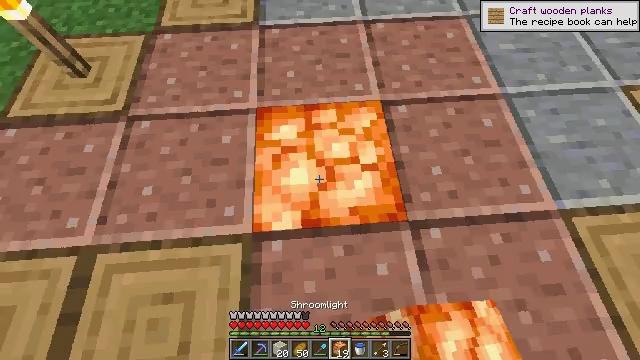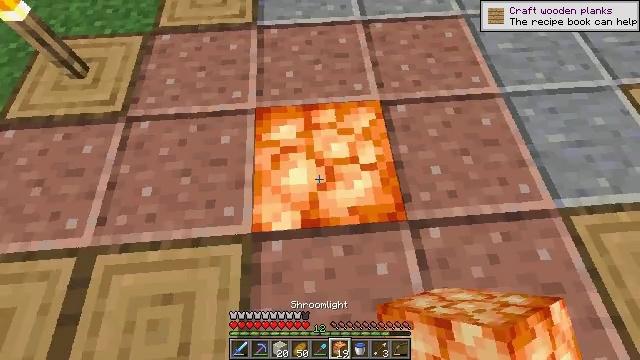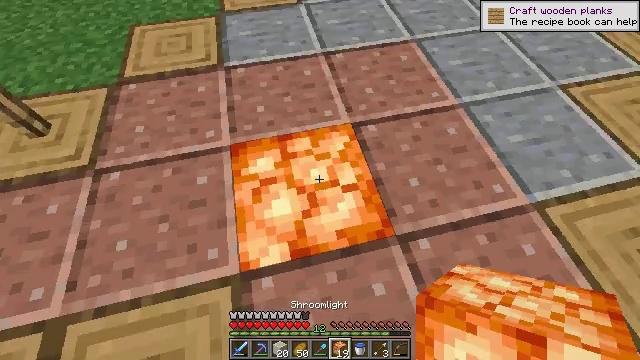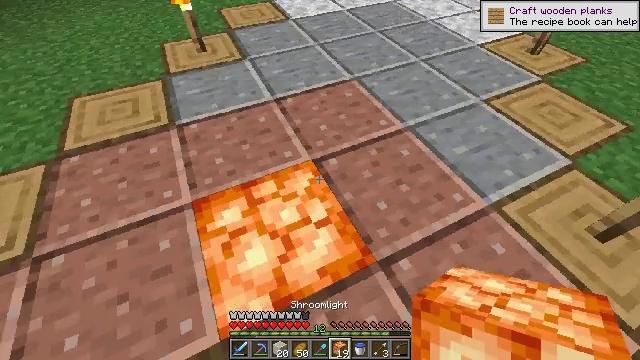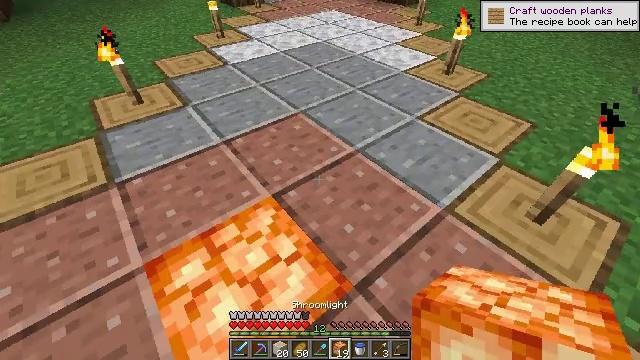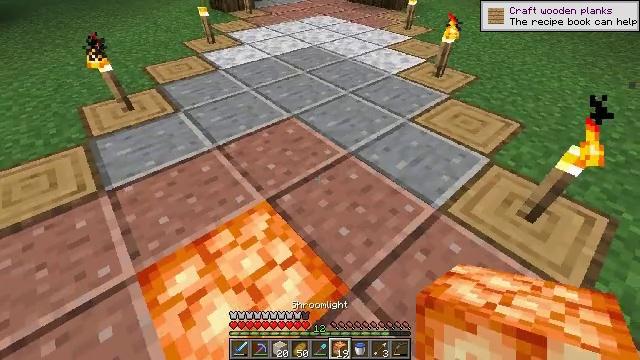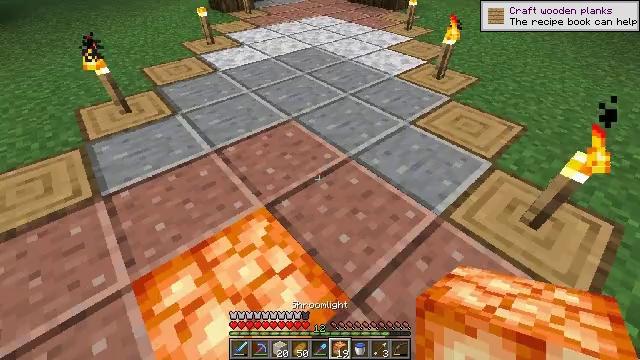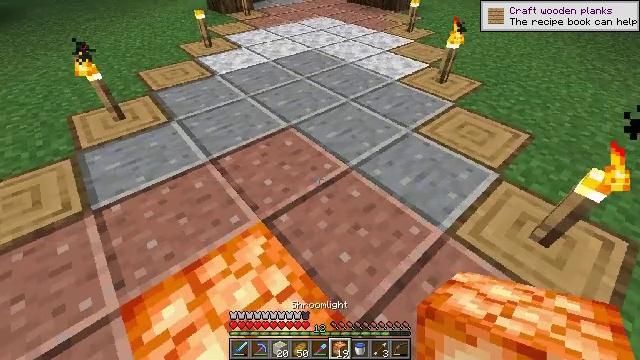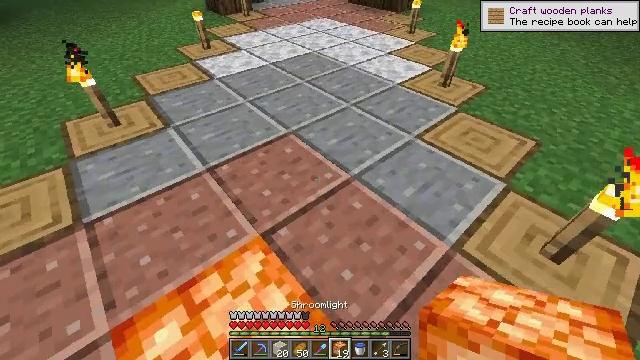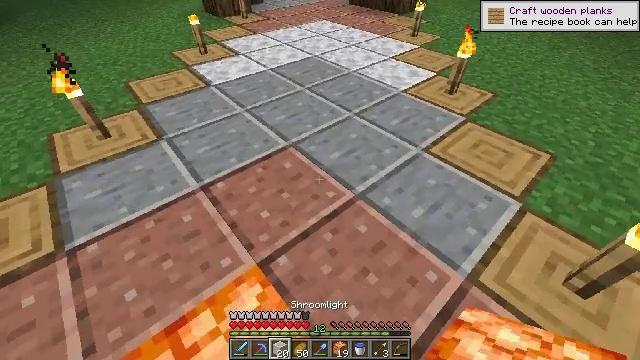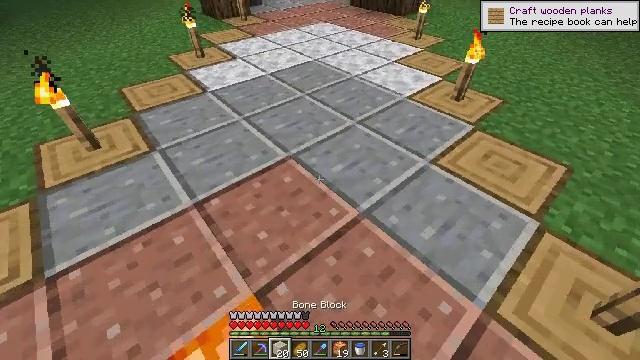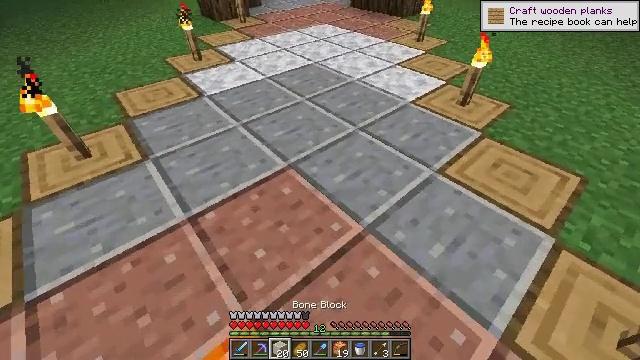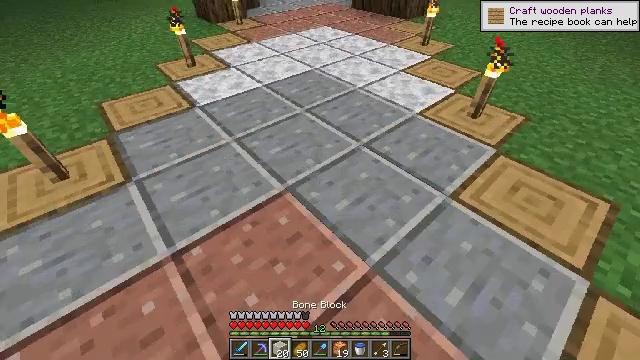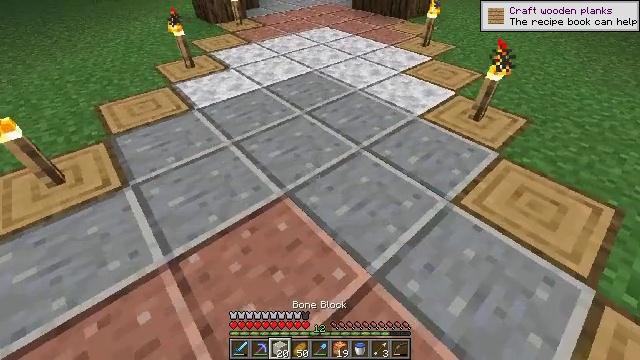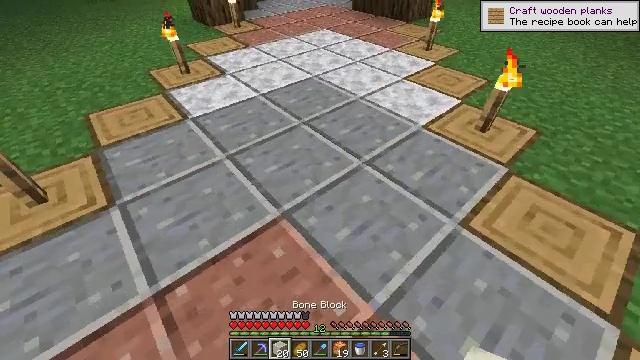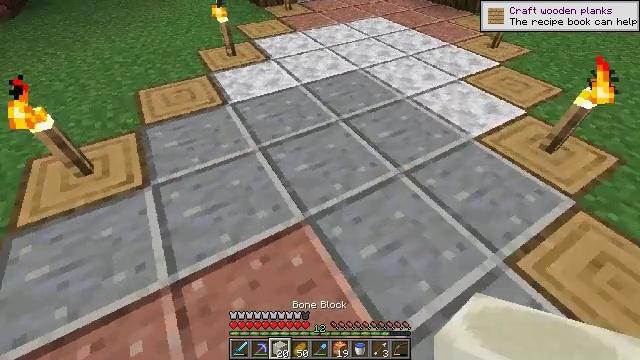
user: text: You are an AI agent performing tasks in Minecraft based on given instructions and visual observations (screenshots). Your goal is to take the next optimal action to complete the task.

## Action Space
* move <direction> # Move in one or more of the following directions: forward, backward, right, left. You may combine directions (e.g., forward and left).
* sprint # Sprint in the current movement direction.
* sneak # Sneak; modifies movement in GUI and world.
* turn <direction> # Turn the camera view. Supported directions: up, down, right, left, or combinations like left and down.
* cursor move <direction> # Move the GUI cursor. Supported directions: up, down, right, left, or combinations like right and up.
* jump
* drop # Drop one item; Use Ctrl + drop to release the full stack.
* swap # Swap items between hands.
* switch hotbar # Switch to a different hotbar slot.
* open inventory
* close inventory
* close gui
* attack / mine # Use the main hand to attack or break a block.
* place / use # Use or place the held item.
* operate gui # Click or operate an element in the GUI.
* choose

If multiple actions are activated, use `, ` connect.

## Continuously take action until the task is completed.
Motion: motion action
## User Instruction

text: Collect the polished andesite by holding left button.
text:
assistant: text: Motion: no_op
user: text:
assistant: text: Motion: turn right and up
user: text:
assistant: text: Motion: turn right and up
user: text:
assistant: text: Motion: turn right and up
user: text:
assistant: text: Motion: turn right
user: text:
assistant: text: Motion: move forward
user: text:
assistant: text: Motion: move forward
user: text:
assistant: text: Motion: move forward
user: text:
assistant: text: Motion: move forward, switch to hotbar 3
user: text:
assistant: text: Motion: move forward, switch to hotbar 3
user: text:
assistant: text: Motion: move forward, switch to hotbar 3
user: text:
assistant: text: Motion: move forward
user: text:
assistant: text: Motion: move forward
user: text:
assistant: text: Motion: move forward
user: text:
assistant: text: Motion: turn left and down
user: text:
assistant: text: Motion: turn left and down
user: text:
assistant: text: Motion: turn left and up
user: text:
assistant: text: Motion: turn left and up
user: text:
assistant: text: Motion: turn up
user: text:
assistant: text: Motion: no_op
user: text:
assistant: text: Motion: no_op
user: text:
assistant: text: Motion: no_op
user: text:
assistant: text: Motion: no_op
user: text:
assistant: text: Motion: turn right
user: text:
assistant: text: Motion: no_op
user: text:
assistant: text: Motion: no_op
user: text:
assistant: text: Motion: no_op
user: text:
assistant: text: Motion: no_op
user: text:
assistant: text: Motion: no_op
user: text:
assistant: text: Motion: no_op